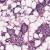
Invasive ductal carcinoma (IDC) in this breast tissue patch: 0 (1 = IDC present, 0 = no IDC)